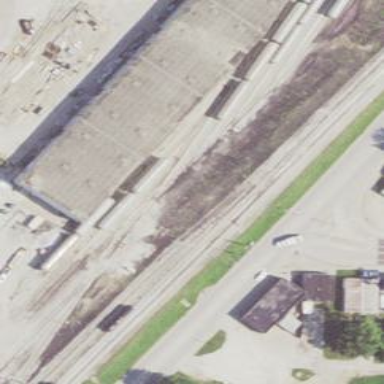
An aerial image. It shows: Railway yard in service.